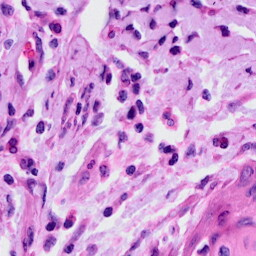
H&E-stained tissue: Cervix